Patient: sex M, age 64
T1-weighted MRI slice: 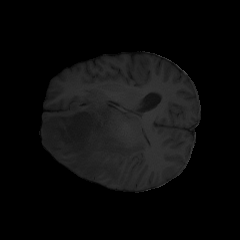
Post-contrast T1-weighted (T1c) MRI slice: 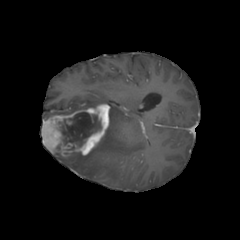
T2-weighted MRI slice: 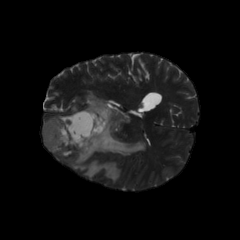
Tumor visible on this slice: yes
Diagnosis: Astrocytoma, IDH-mutant
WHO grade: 3